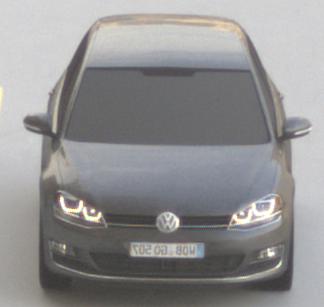
Make: VW
Model: Golf 1.2 TSI BMT
Detailed model: Golf (VII)
Model produced from: 2012/11
Model produced until: 2014/05
Doors: 3
Color: gray
Road condition: dry road
Daytime: morning or afternoon
Contrast: medium contrast